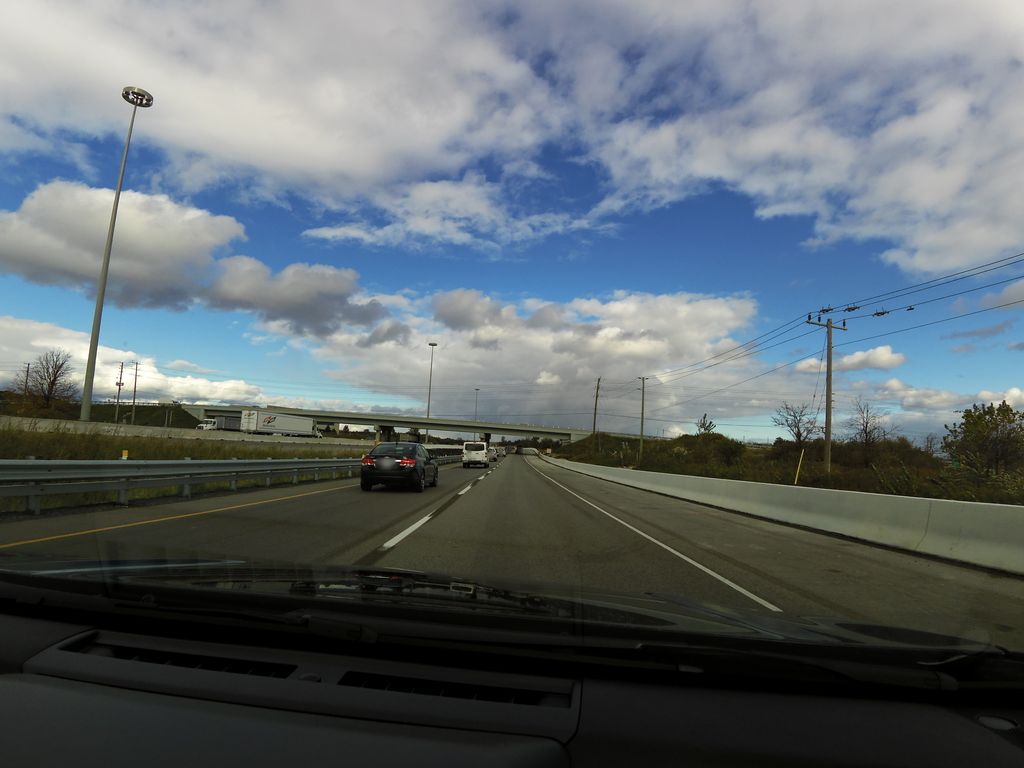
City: kitchener-waterloo